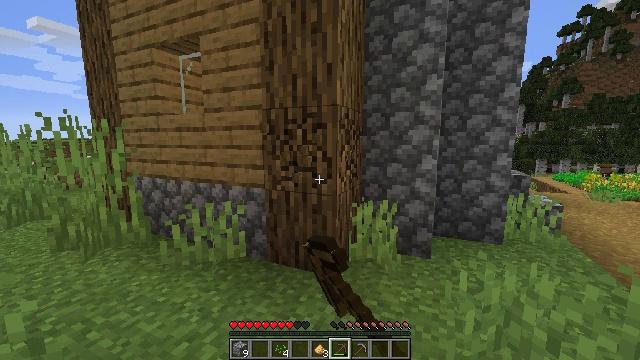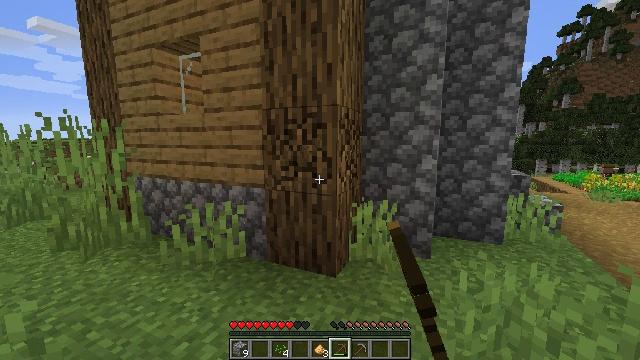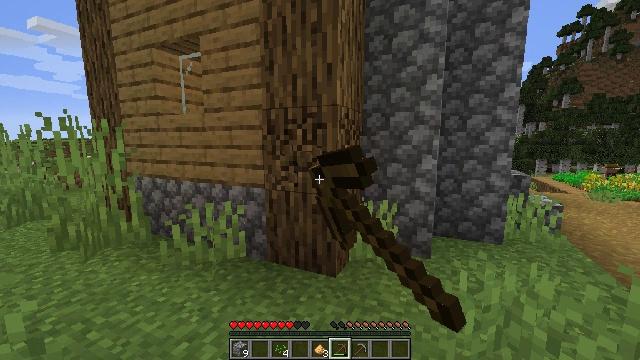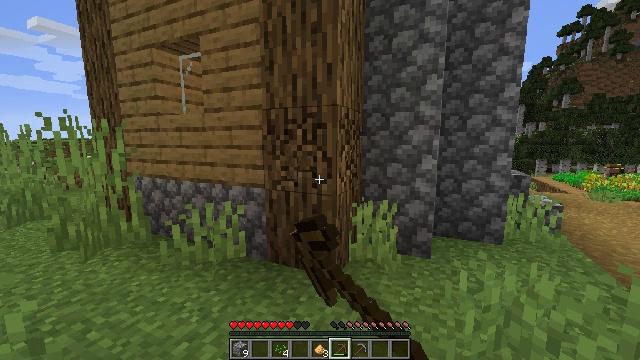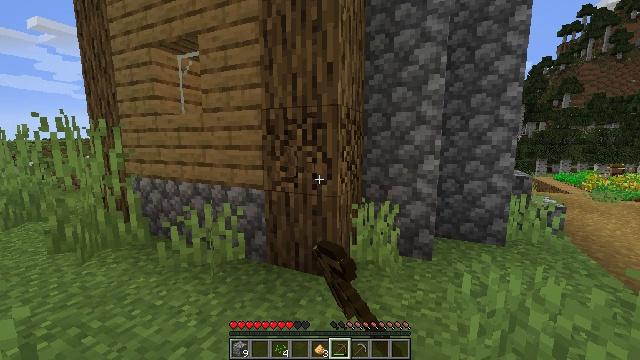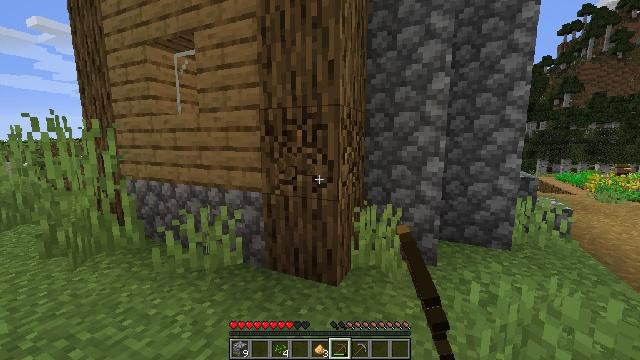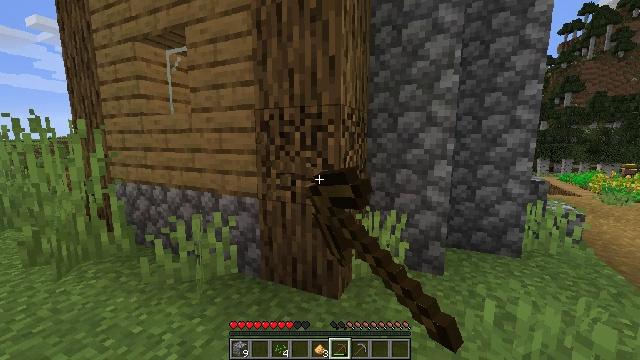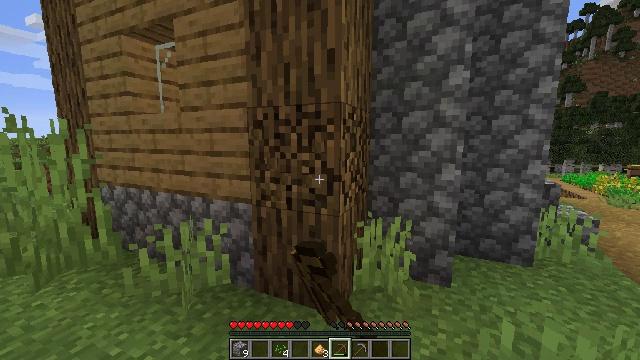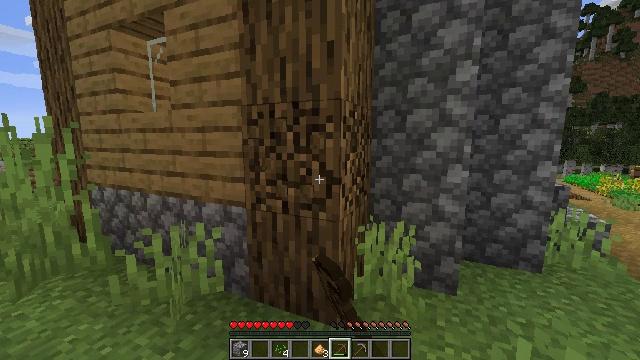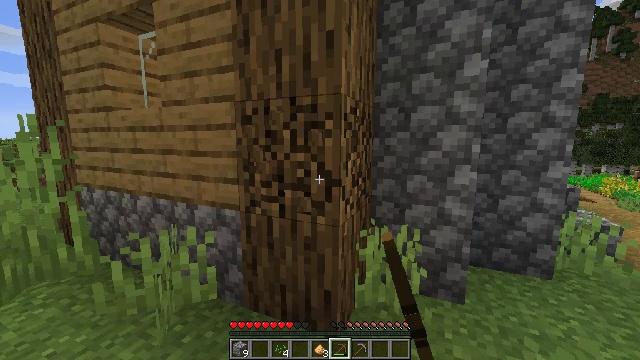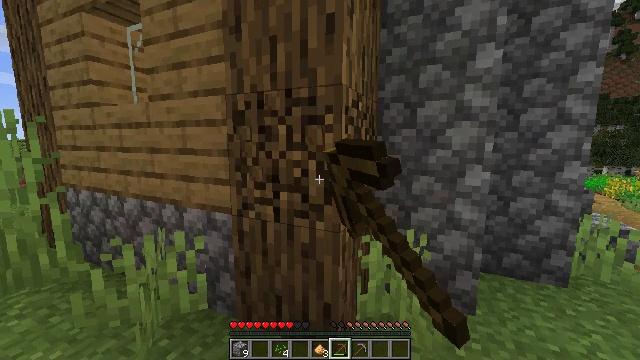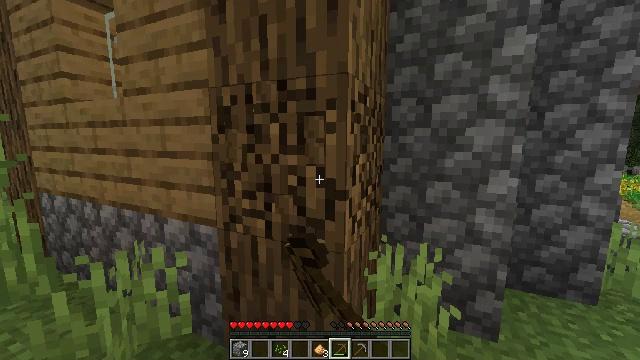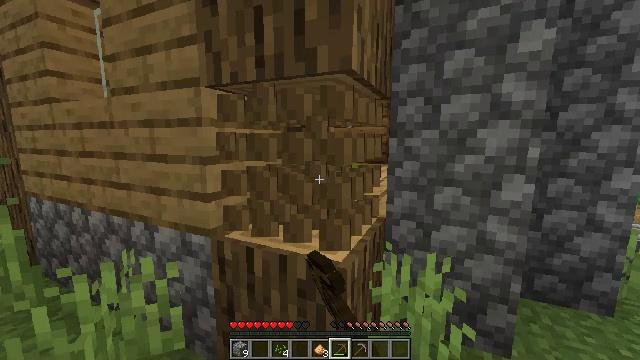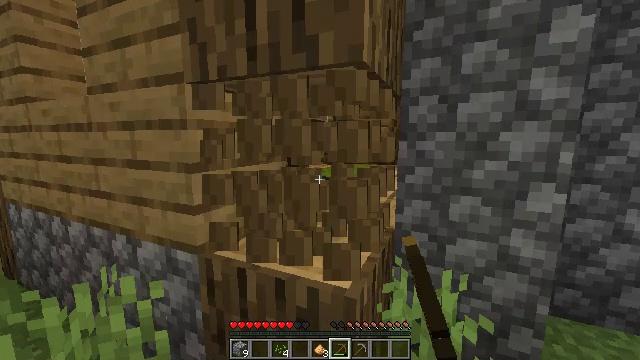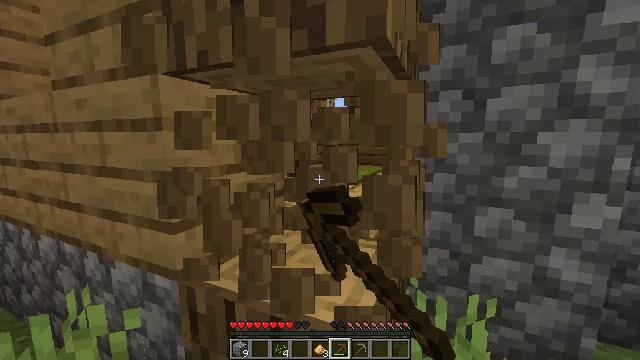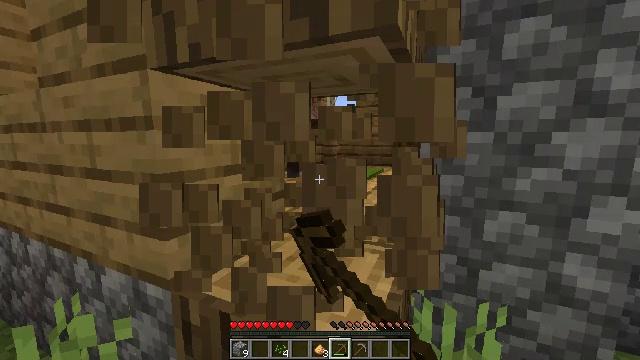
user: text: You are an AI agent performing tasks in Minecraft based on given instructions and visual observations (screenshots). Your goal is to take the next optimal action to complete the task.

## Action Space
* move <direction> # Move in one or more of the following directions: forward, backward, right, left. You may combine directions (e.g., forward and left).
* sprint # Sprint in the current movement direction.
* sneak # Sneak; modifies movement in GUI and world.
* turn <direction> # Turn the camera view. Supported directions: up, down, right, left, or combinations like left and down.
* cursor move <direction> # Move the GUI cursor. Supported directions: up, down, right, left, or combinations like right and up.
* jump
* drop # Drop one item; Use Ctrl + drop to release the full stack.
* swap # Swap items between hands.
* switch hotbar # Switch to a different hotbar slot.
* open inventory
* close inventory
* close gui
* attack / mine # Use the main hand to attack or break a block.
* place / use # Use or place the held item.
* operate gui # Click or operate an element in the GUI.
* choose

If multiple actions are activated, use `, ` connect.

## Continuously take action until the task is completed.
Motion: motion action
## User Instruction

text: Mine the oak log.
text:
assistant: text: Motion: attack / mine
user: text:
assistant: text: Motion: attack / mine
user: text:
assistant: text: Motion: attack / mine
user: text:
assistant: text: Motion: move forward, attack / mine
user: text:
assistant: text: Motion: move forward, attack / mine
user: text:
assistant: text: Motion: move forward, attack / mine
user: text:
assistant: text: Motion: move forward, attack / mine
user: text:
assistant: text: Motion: move forward, attack / mine
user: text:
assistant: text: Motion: move forward, attack / mine
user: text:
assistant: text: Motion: move forward, attack / mine
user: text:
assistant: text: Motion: move forward, attack / mine
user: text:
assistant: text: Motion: move forward, attack / mine
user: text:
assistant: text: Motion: move forward, attack / mine
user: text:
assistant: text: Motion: move forward, attack / mine
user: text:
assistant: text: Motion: move forward, attack / mine
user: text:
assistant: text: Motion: move forward, attack / mine
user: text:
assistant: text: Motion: attack / mine